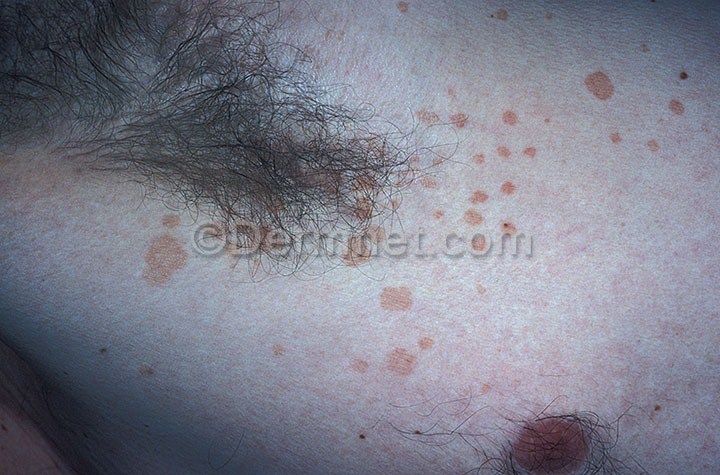
Disease: Tinea Ringworm Candidiasis and other Fungal Infections